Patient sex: F
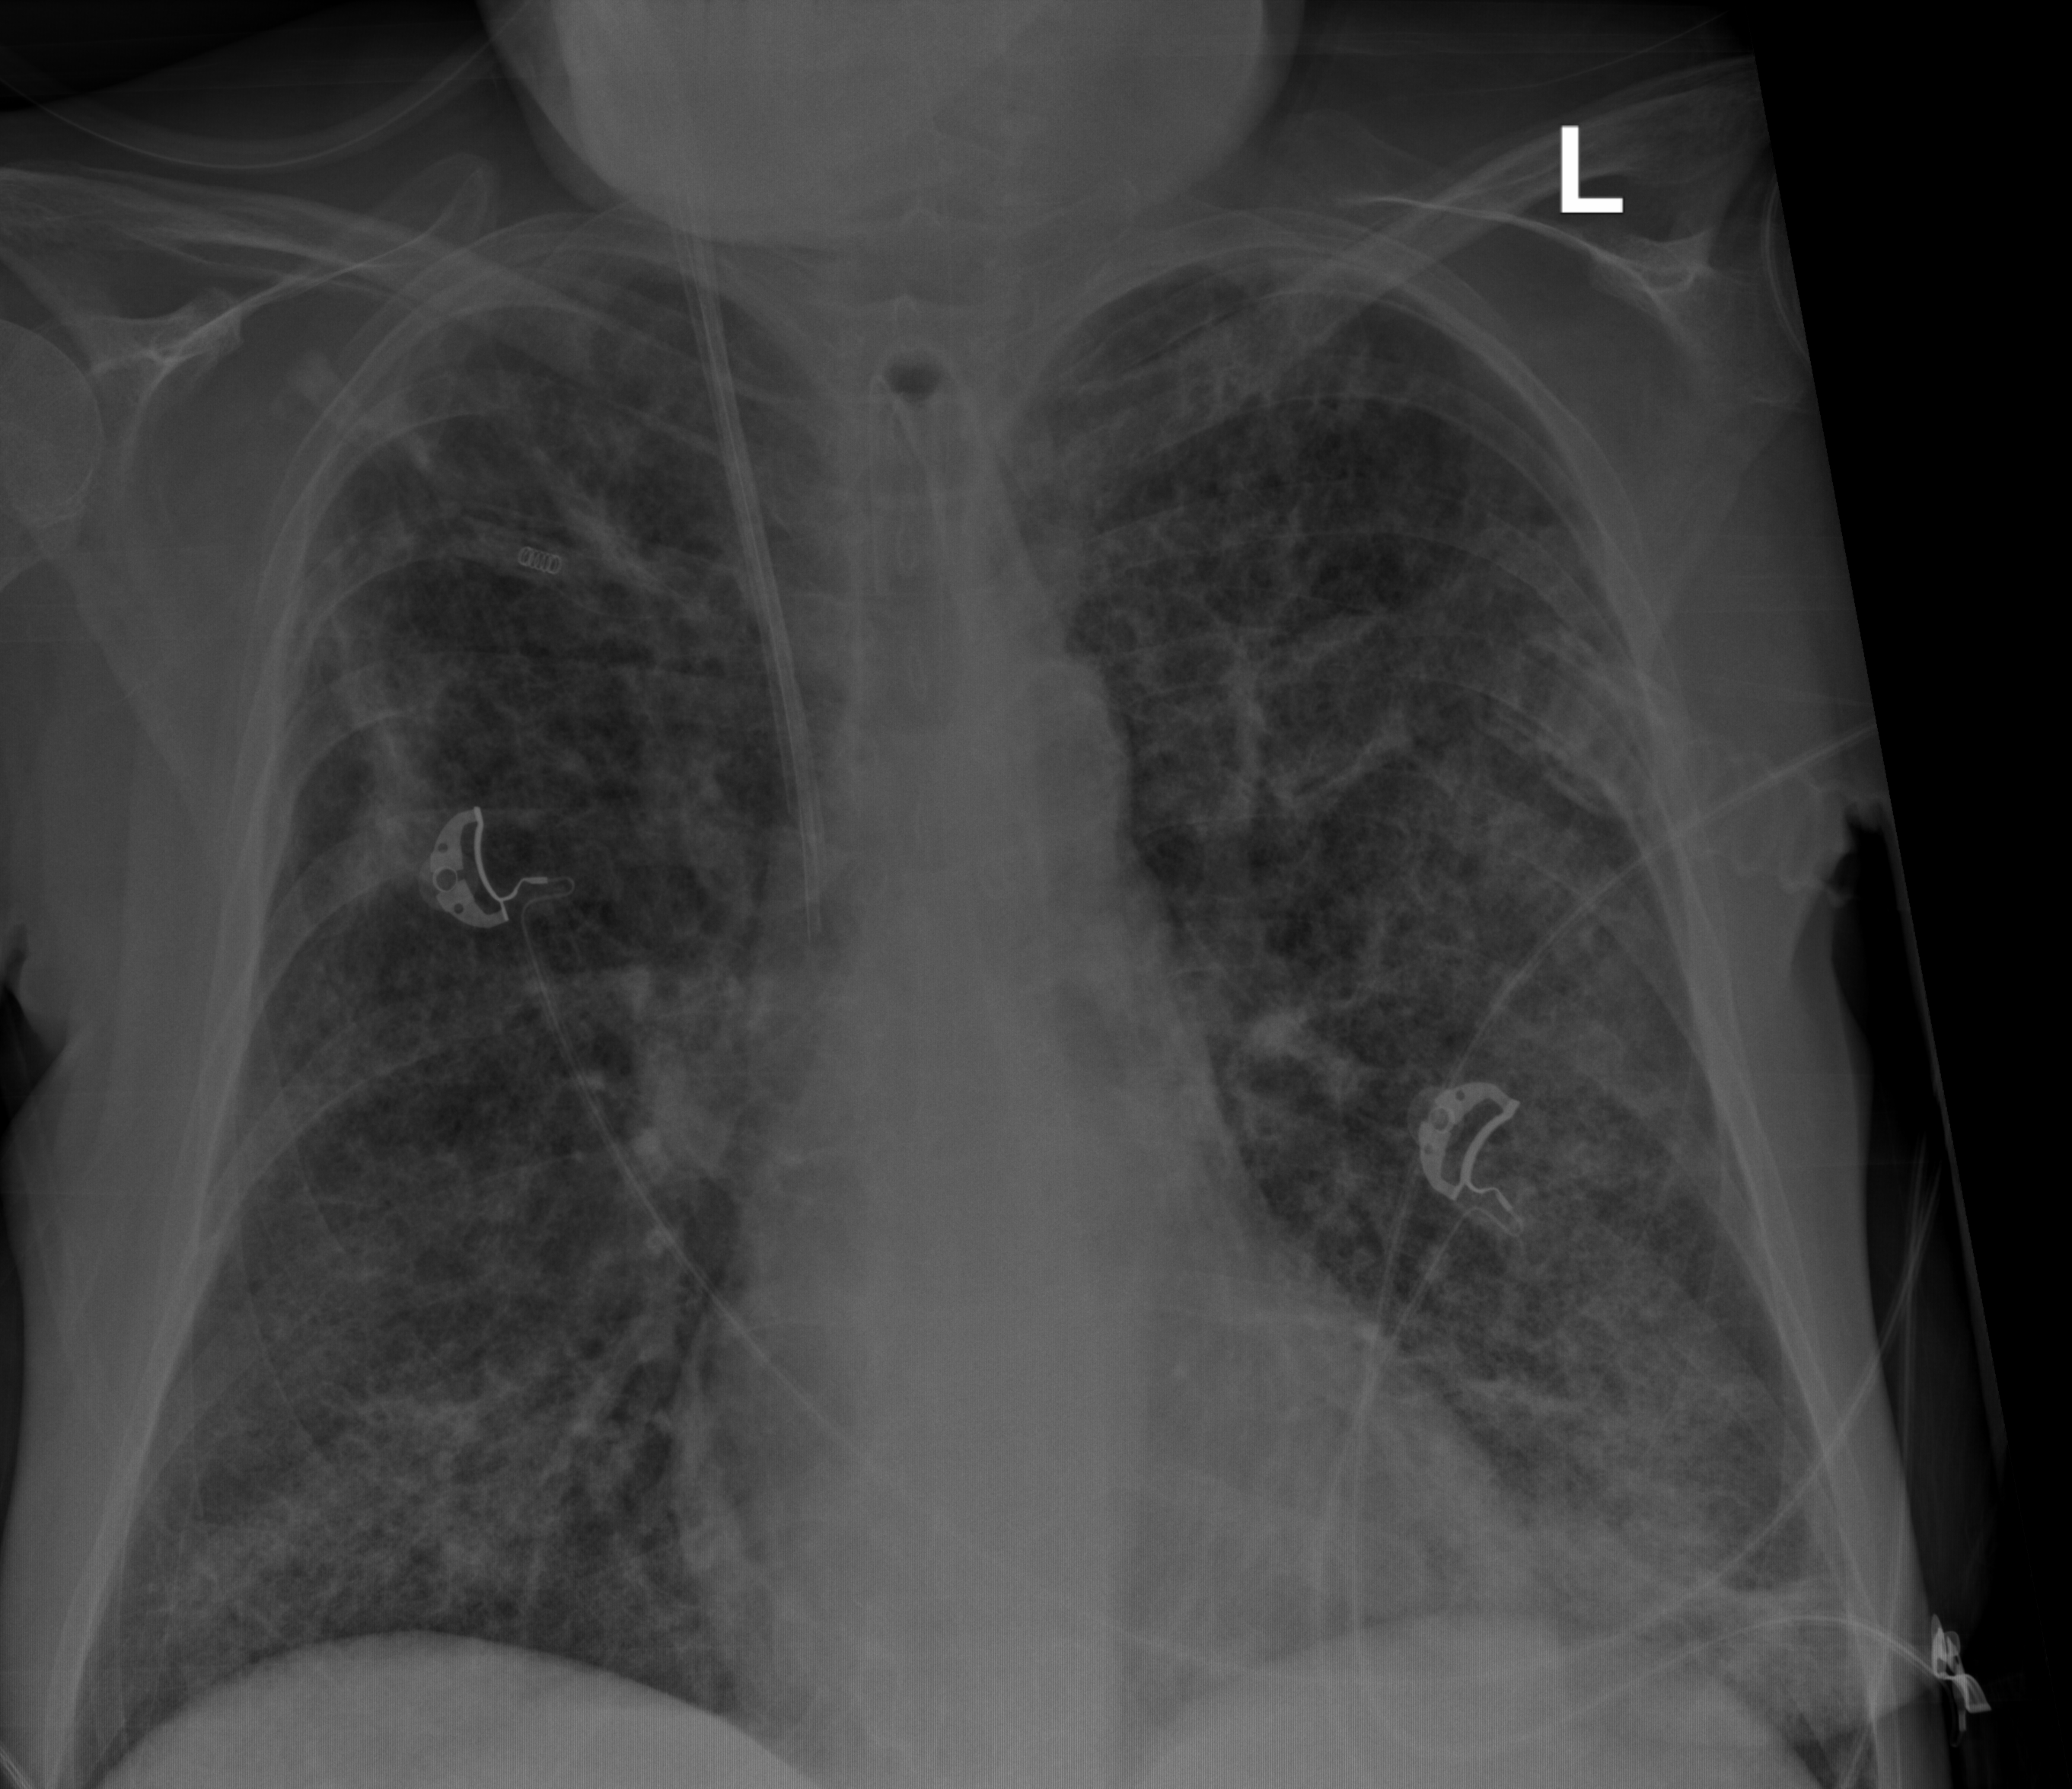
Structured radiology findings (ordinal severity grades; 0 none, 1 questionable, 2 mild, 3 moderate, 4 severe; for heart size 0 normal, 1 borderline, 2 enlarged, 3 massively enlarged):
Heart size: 0
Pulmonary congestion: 0
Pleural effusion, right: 0
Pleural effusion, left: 0
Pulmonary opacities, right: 4
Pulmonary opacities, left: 4
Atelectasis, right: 3
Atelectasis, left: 3